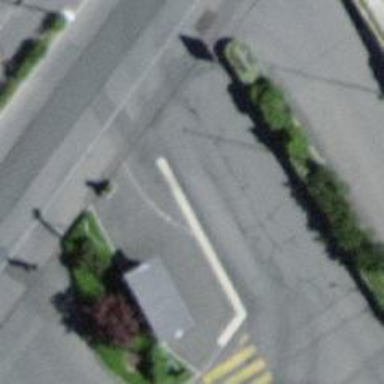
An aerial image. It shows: Public transport stop position.